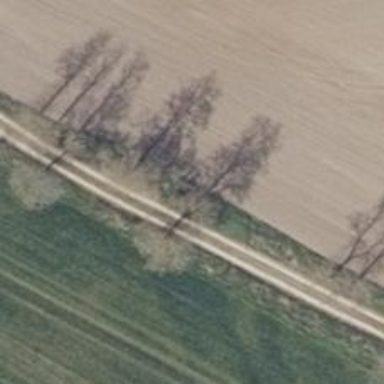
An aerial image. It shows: Deciduous broadleaved tree.